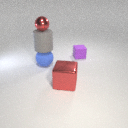
large blue rubber sphere to the left of small purple rubber cube